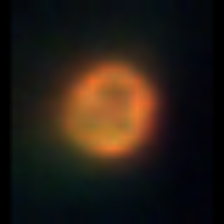
Taxon: NanoPlankton
Group: Other